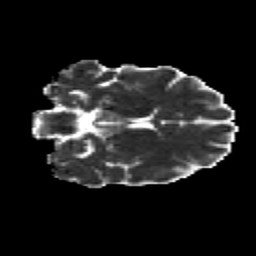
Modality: MD
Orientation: coronal
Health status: healthy
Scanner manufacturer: siemens
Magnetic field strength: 3 T
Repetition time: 12 s
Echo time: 0.092 s